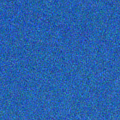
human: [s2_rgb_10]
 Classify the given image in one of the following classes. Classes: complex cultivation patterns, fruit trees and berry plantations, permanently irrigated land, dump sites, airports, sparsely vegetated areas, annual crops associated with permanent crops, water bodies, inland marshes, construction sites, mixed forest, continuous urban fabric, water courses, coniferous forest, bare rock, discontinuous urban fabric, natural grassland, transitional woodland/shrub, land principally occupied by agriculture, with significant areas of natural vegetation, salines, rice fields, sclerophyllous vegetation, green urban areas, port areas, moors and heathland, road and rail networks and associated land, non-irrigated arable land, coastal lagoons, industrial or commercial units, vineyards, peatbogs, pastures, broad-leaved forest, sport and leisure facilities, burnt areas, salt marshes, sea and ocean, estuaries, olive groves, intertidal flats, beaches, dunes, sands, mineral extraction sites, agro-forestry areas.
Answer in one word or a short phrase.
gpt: sea and ocean